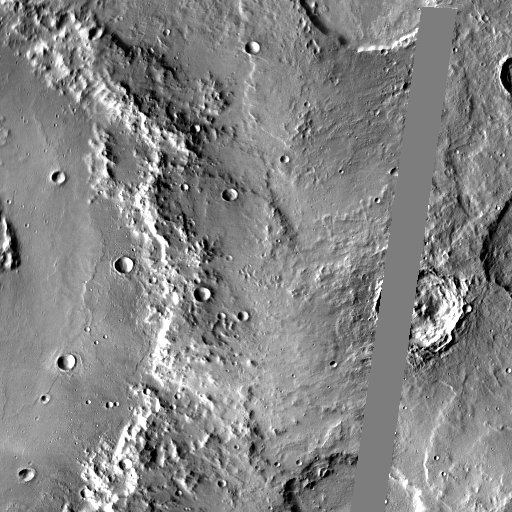
Crater classes present: Background, Other, Layered, Buried, Secondary